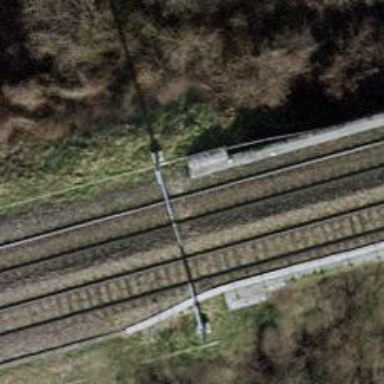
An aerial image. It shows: Single railway track with electrification through contact line.